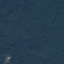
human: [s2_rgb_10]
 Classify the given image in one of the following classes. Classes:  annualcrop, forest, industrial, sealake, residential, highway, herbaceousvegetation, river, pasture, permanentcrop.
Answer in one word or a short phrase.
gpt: Forest